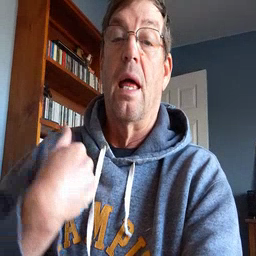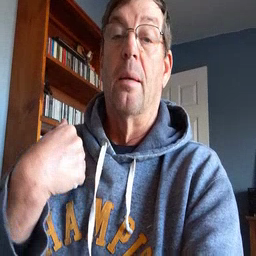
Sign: animal